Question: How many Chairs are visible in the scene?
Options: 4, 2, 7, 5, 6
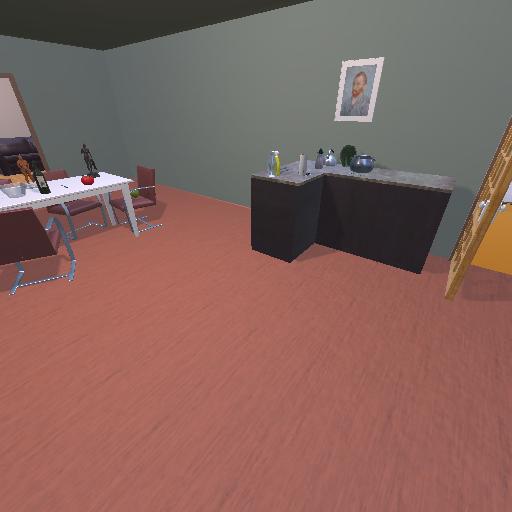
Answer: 4